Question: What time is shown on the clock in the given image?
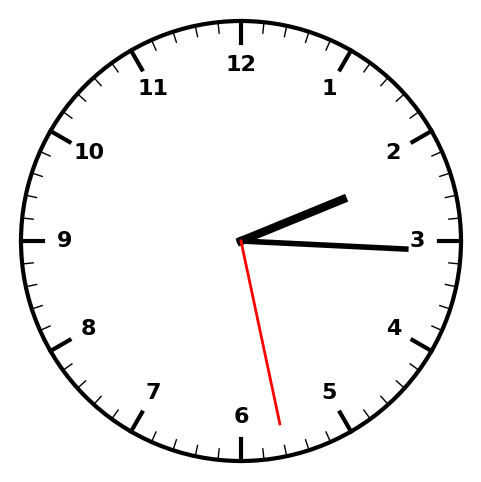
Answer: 02:15:28